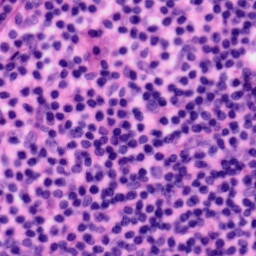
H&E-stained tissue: Tonsil